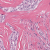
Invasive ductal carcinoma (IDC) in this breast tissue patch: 1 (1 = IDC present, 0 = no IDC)